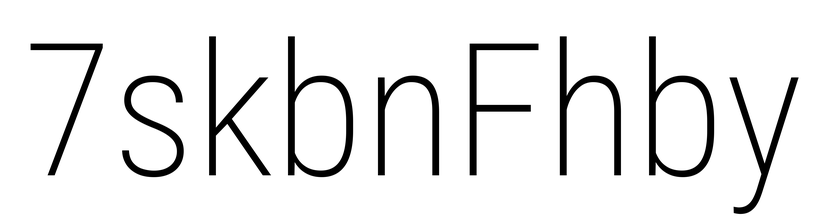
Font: Roboto_Condensed_ExtraLight